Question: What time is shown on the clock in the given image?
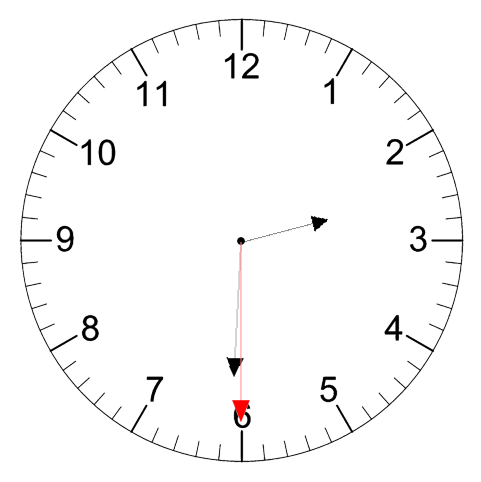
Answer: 02:30:30